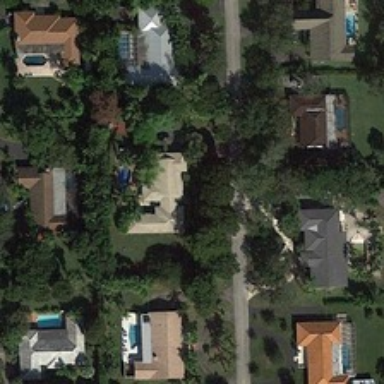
Many residential houses are on the lawn, like straight line,like ring .